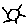
Label: sun